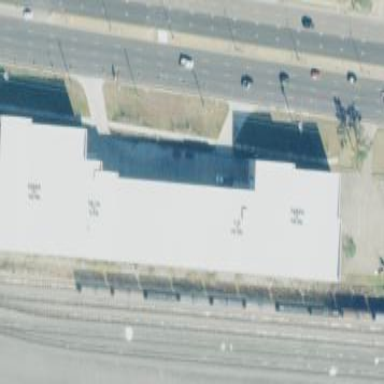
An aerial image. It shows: Building used for storage rental.